Question: here is a snippet of my code:
'''
using (var uow = new UnitOfWork())
{
//ItemType itself
ItemType itemType1 = uow.ItemTypeRepository.Get(i => i.Name == "ServerTypeList").FirstOrDefault();
Assert.IsTrue(itemType1.ID != null);
var itemType2 = uow.ItemTypeRepository.Get(i => i.Name == "ServerTypeList", orderBy: o => o.OrderBy(d => d.Name), includeProperties: "Items");
//itemType2[0].
...
'''
I am trying to list all the items inside itemType2 ("Get" method returns an IEnumerable):

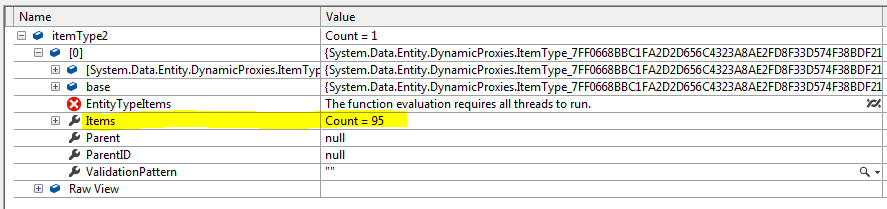
Answer: What's wrong with 'itemType2.First().Items[0]'?
This works because 'itemType2' is a sequence. Based on what you're seeing in the debugger, it has only one element. If it has only one element, then you should use 'itemType2.Single().Items[0]' instead.
Every element of this sequence has an 'Items' property, which appears to be a list or array or something else that can be indexed, so once you get there, you can index into it, as above, or you can iterate over it:
'''
foreach (var item in itemType2.Single().Items)
{
// Do something with each item in the sequence
}
'''